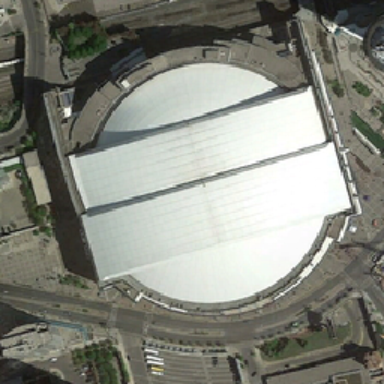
The middle building with white circles is close to the railway .